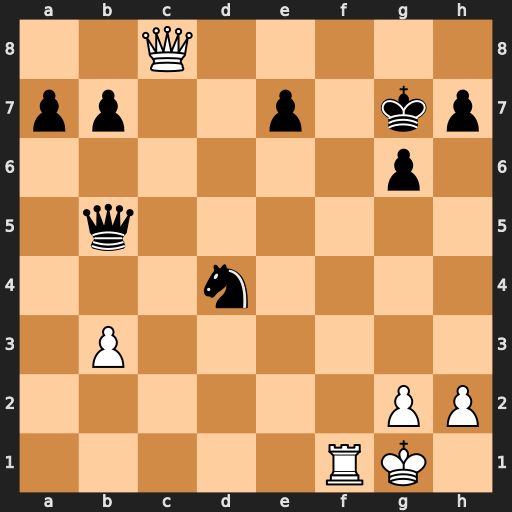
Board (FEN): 2Q5/pp2p1kp/6p1/1q6/3n4/1P6/6PP/5RK1
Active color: w
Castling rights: -
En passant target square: -
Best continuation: Qf8#